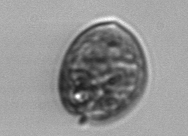
Label: Prorocentrum